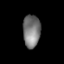
Tissue: lung
Cell type: Endothelial cells
Senescence score: 0.5873
Nuclear area (px): 556
Mean DAPI intensity: 120.831